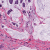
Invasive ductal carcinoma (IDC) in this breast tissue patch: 1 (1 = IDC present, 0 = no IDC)